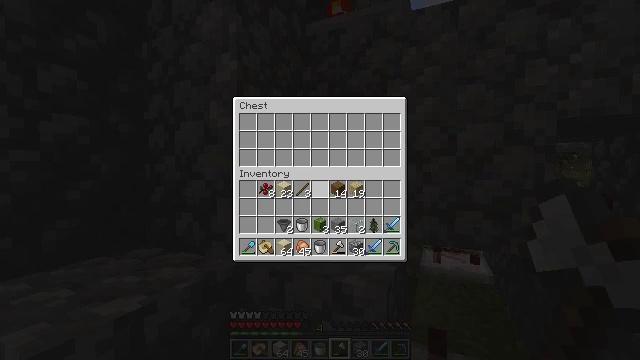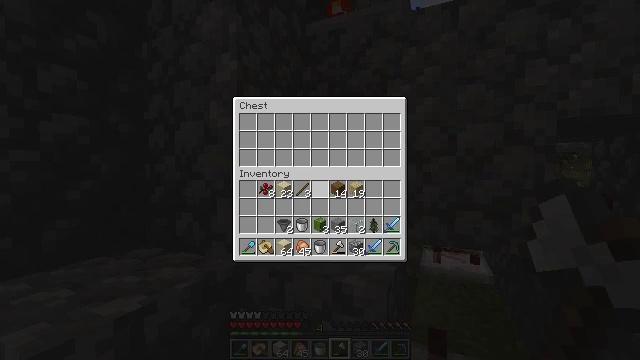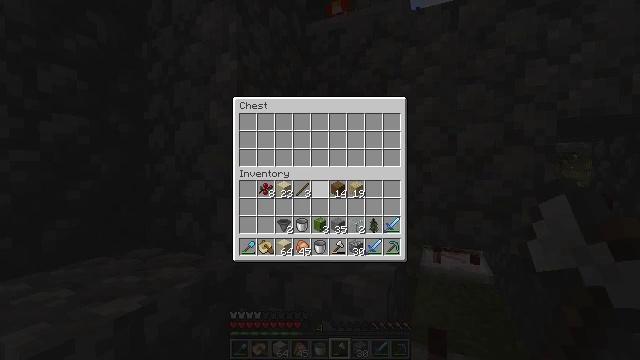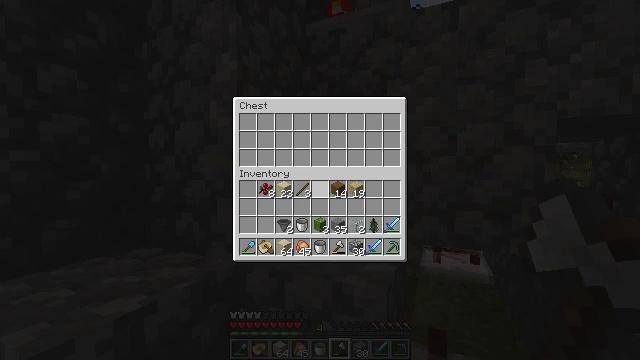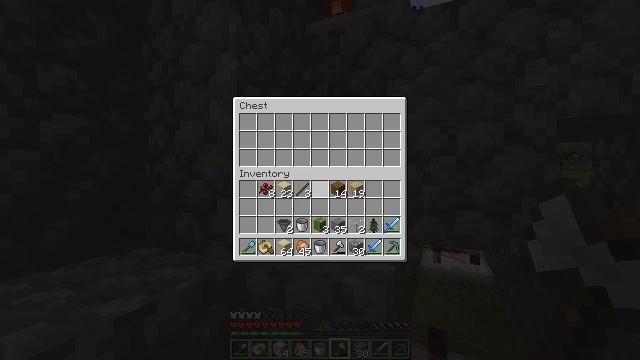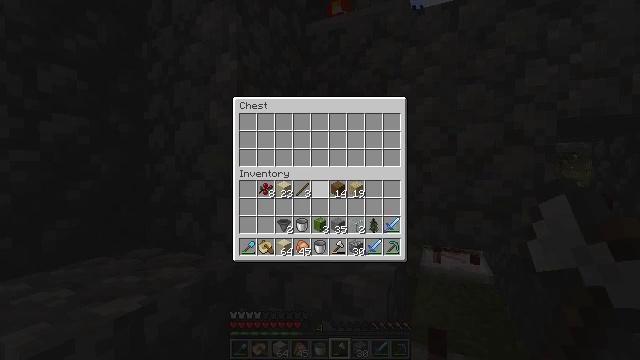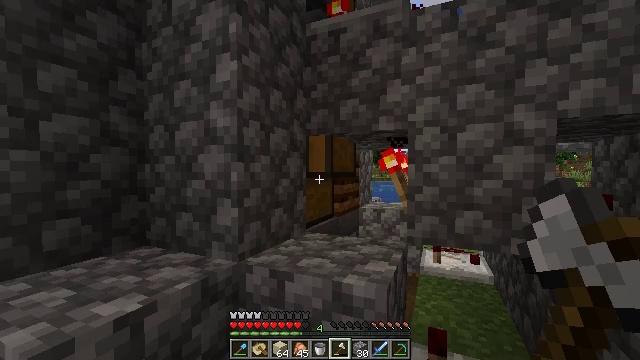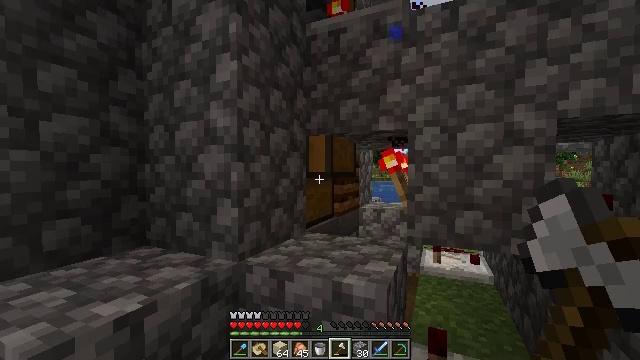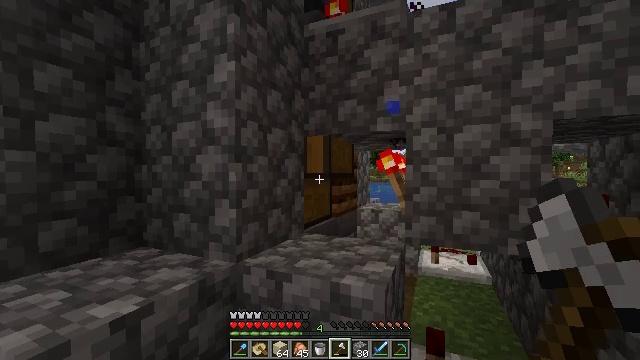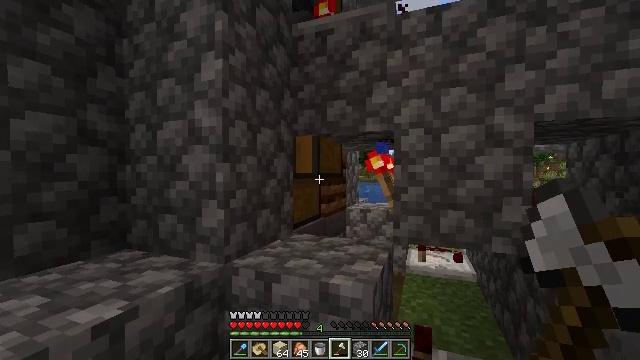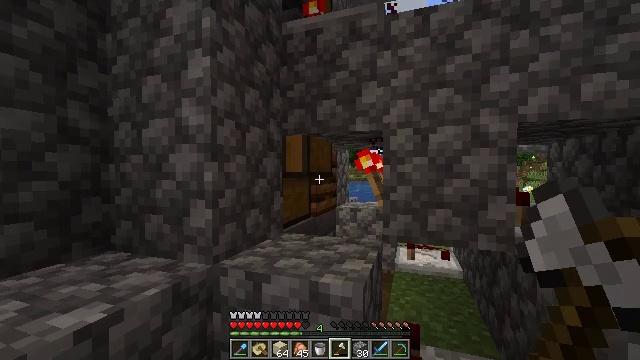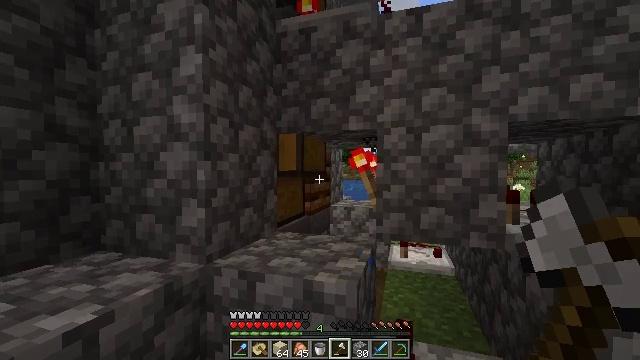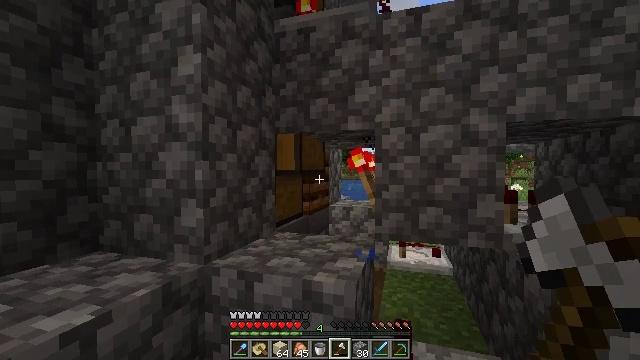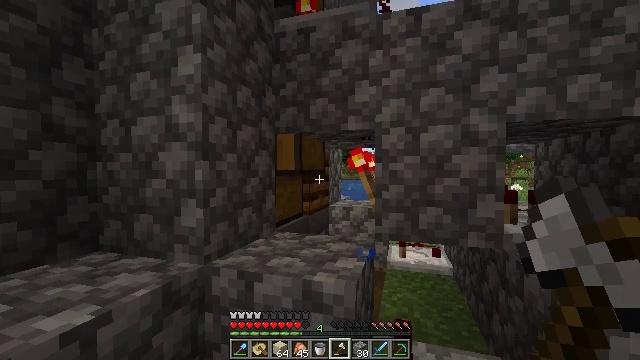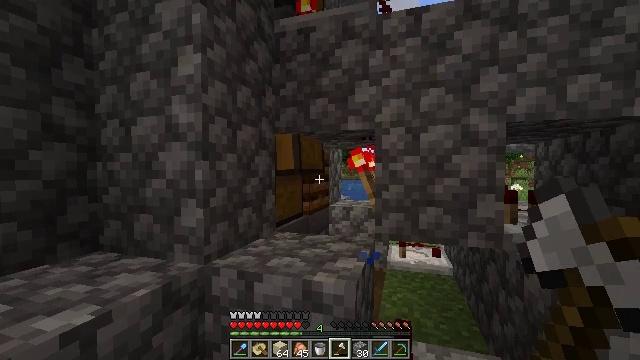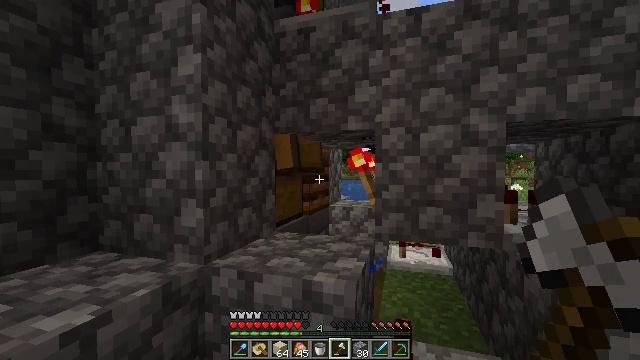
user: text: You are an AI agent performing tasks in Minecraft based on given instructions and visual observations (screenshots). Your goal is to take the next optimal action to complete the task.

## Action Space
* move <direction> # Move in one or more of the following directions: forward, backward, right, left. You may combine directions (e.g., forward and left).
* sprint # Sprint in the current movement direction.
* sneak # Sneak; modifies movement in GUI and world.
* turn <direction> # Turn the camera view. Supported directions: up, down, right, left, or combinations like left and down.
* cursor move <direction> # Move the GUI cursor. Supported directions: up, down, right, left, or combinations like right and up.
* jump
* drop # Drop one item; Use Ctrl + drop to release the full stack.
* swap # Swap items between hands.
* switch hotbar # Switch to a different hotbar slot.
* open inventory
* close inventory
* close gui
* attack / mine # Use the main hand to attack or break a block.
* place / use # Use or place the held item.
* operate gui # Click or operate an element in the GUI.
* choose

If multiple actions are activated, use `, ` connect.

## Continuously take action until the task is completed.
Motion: motion action
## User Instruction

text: Craft a spruce sign from spruce planks.
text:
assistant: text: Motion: no_op
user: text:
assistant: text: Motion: no_op
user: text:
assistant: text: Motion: no_op
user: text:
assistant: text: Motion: no_op
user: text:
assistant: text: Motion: no_op
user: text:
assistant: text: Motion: no_op
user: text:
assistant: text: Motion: close gui
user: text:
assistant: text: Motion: no_op
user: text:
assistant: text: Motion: turn right
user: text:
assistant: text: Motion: turn right
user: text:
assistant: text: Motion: turn right
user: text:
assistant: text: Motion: no_op
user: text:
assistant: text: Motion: no_op
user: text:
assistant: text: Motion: no_op
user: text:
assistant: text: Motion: no_op
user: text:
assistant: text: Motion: no_op
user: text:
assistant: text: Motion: use / place
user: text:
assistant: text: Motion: use / place
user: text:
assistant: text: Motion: use / place
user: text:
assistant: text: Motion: no_op
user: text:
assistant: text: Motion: no_op
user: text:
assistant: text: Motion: no_op
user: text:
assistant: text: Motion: no_op
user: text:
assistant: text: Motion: no_op
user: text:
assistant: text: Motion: no_op
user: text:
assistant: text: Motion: no_op
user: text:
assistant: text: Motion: no_op
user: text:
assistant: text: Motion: no_op
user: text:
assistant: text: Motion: no_op
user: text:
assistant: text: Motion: no_op